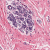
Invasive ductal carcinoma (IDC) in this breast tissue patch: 0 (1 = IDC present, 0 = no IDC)